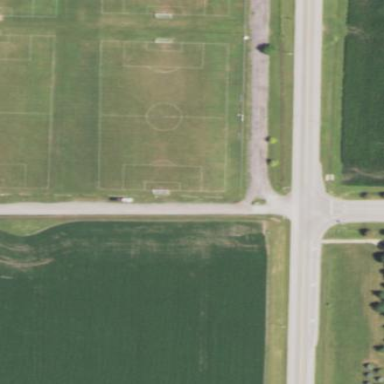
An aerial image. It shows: Grass pitch used for soccer.